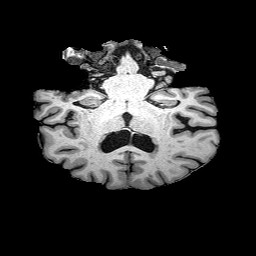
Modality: T1w
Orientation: sagittal
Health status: healthy